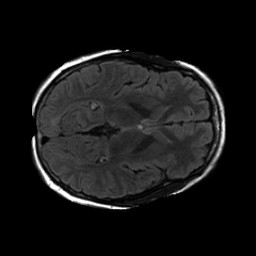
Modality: FLAIR
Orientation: axial
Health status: ill
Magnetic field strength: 3 T